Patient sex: F
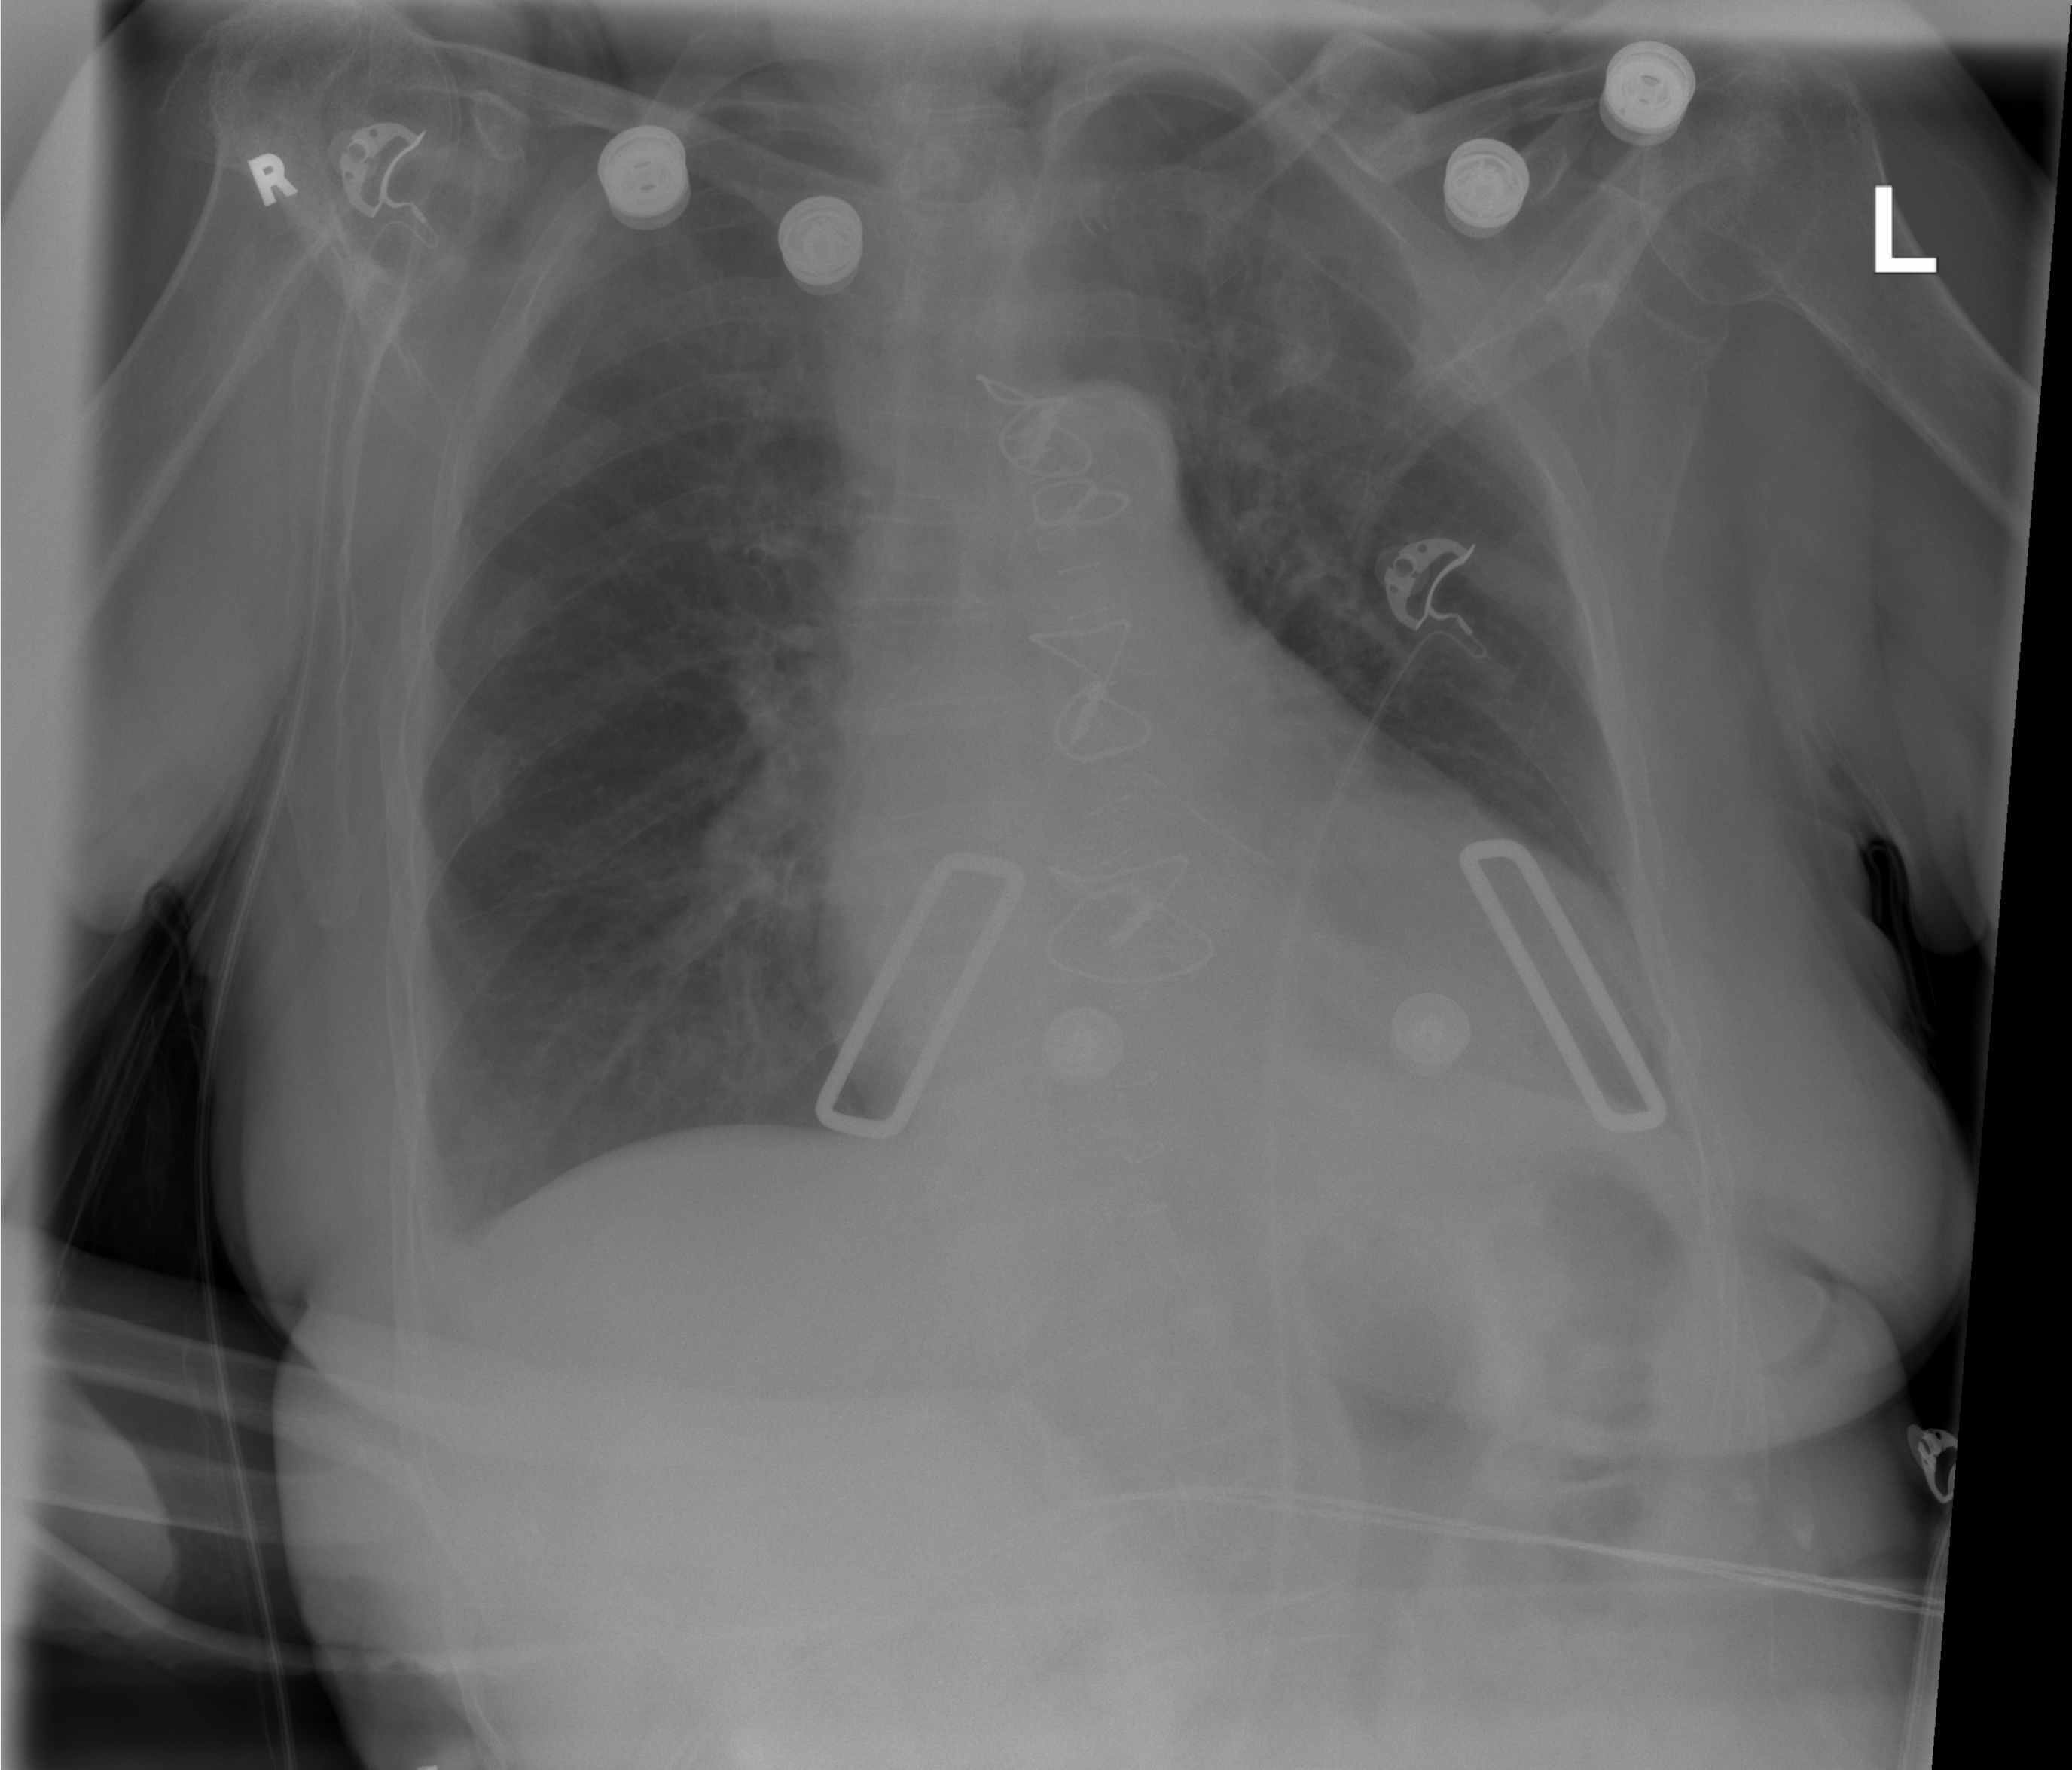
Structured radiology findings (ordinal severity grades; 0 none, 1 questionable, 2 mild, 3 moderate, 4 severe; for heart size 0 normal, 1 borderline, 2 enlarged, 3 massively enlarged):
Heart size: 0
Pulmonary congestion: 2
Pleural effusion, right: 0
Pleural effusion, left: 0
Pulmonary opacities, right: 0
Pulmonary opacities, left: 0
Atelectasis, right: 0
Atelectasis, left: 0